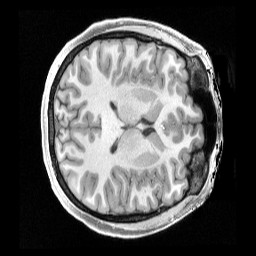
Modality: T1w
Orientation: axial
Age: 22
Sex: female
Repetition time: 2.4 s
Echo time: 0.00222 s